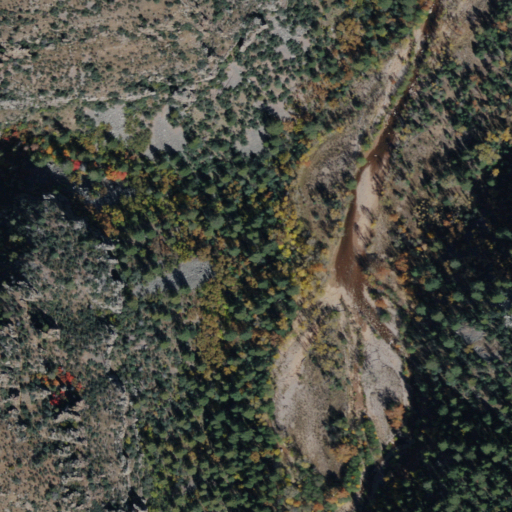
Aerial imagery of valley in Arizona named Mountain Lion Canyon containing evergreen forest, shrub, and woody wetlands